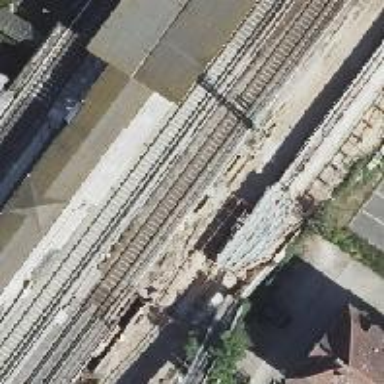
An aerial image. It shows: Railway switch with the turnout side on the right.